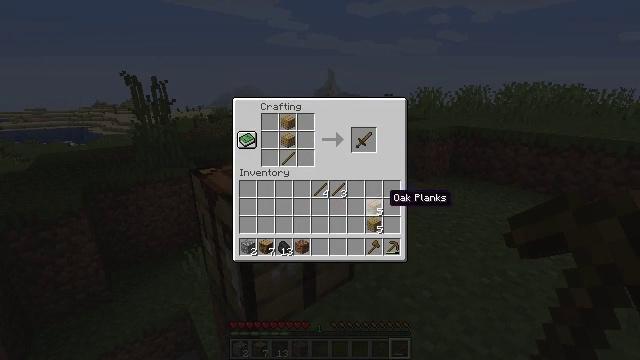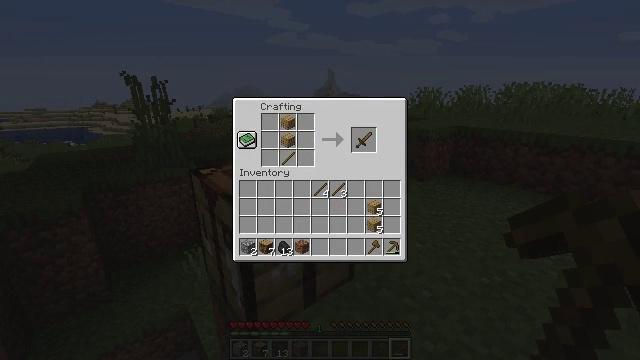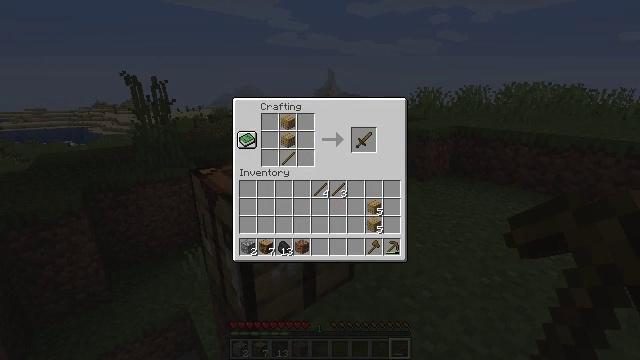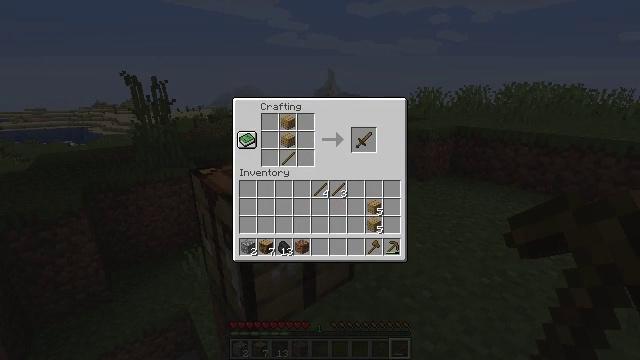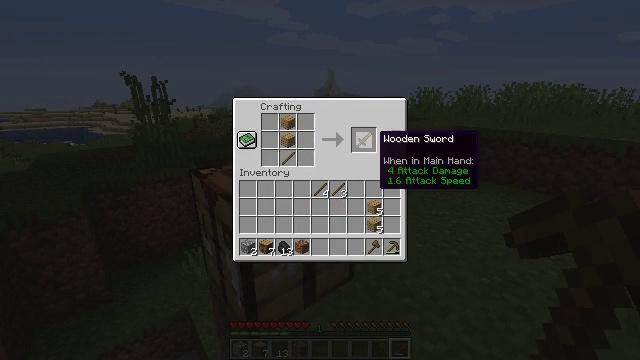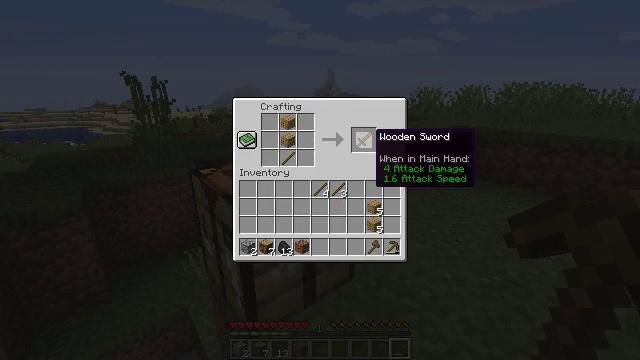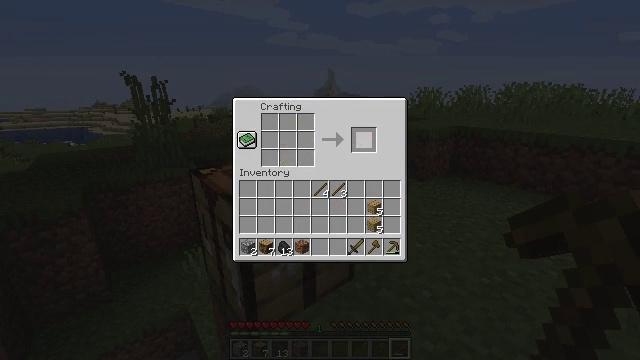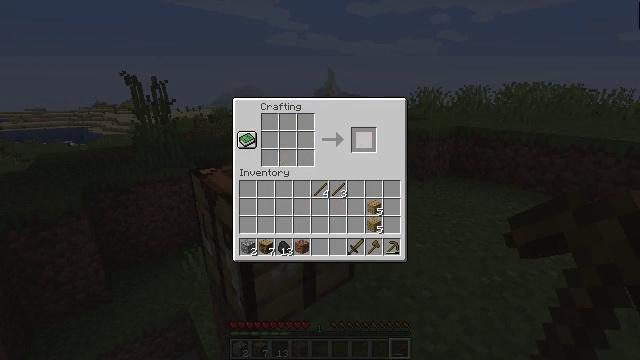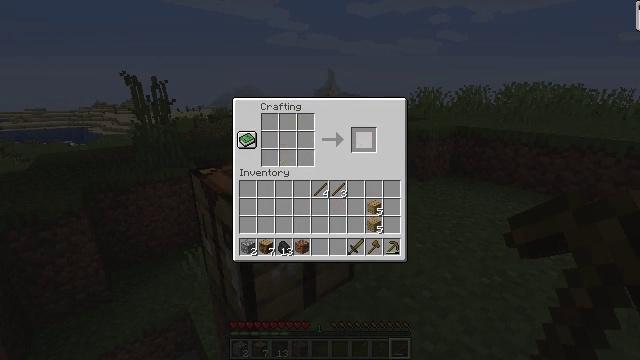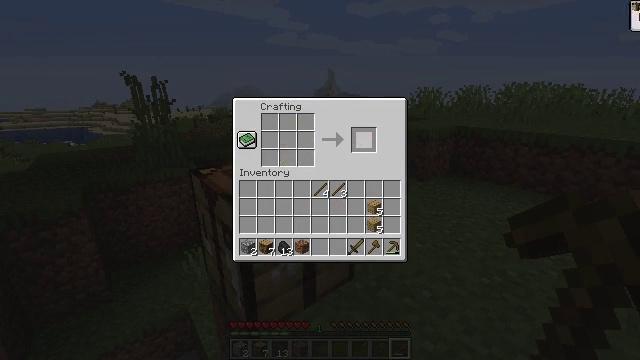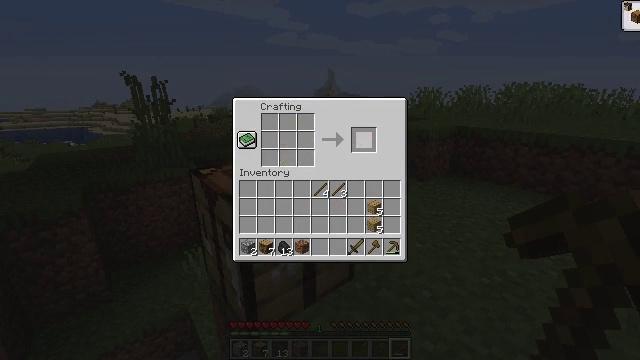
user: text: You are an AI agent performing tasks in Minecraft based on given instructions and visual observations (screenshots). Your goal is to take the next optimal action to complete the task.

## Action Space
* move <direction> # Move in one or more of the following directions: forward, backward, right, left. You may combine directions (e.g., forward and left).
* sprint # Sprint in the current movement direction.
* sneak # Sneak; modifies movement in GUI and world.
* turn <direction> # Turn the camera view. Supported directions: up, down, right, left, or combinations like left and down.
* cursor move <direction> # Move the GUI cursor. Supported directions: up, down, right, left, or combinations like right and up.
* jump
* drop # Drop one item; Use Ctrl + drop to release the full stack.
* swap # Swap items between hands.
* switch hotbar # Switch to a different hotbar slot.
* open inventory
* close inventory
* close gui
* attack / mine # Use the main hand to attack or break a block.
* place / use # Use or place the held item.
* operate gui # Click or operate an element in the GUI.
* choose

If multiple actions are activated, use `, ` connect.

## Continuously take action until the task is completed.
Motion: motion action
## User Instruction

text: Combine wooden planks and a stick to craft a wooden sword.
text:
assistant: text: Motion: cursor move up
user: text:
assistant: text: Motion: sneak, cursor move up
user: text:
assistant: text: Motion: sneak, cursor move up
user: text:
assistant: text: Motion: sneak
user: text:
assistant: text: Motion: sneak
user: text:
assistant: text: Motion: sneak, operate gui
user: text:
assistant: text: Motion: sneak, operate gui
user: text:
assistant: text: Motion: sneak, operate gui
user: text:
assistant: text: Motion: sneak
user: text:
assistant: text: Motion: sneak
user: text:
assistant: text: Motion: sneak